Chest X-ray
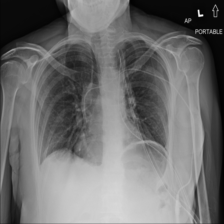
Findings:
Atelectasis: positive
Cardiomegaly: negative
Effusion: positive
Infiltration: negative
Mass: negative
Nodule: negative
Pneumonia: negative
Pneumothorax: positive
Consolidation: negative
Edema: negative
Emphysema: negative
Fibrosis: negative
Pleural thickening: negative
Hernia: negative